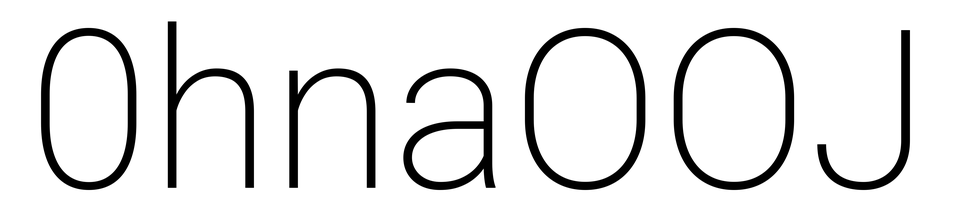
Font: Roboto_ExtraLight